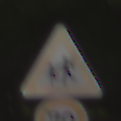
Verkehrszeichen: KinderRechts
Zusatzzeichen unten: Geschwindigkeit70
Umgebung: Outdoor, Urban
Tageszeit: MorningAfternoon
Wetter: Overcast
Licht: Natural
Jahreszeit: NotSpecified
Kontrast: LowContrast